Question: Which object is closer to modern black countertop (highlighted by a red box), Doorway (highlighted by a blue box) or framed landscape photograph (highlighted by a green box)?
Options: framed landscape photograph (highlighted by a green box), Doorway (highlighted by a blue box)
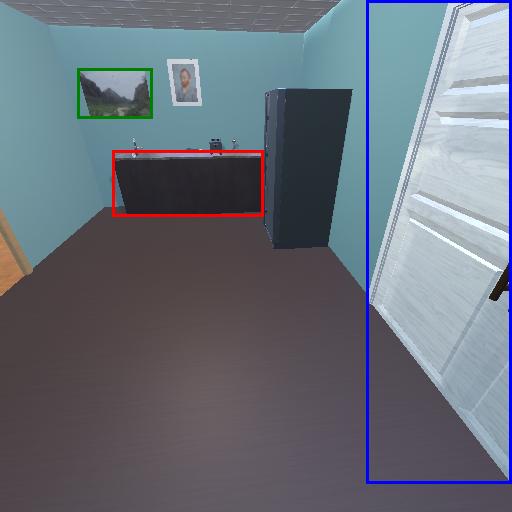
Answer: framed landscape photograph (highlighted by a green box)